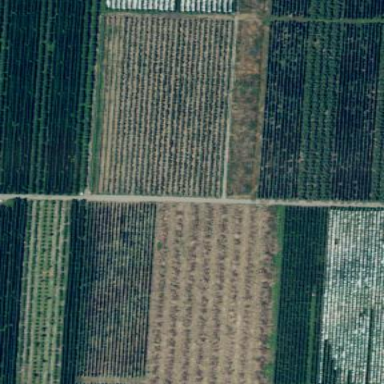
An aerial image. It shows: Beautiful vineyard in the countryside.